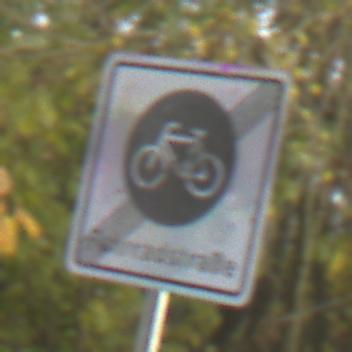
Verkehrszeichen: EndeFahrradstrasse
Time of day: MorningAfternoon
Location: Outdoor (Urban)
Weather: PartlyCloudy
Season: NotSpecified
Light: Natural